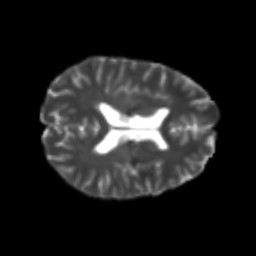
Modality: T2w
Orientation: axial
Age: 23
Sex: female
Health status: healthy
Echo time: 0.074 s